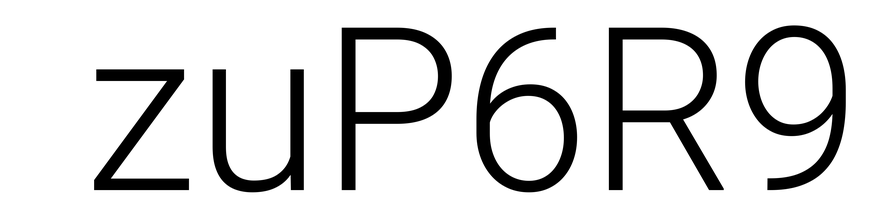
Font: Roboto_Light